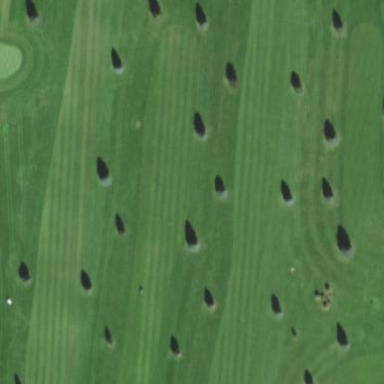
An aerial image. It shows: Grassy area designated as golf fairway.